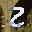
Label: 2